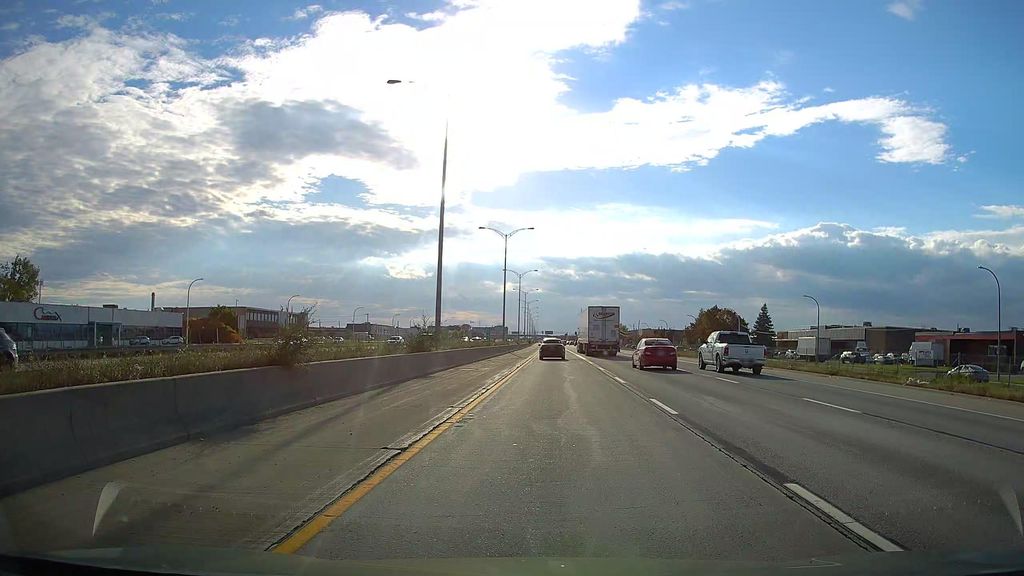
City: montreal